Question: i want to display the html data in webview in android like the following.

i placed my background images in drawable-hdpi folder, and i gave path as below.But it is not effected.
'''
String strBody="<html><body>";
for (int i = 0; i < dslist.size(); i++) {
if(dslist.get(i).getFrom().equals("inbox"))
{
strBody += "<div style='word-break:break-all;background-image:url('../res/drawable-hdpi/msgblue_box.png');width:60%; ;padding:20px;margin:2%'>" + dslist.get(i).getBody()+"</br>"+dslist.get(i).getDateformat()+ "</div>";
}
else
{
strBody += "<div style='background-image:url('../res/drawable-hdpi/msgblue_box.png');width:60%;margin:2%;margin-left:30%;padding:20px;'>" +dslist.get(i).getBody()+"</br>"+dslist.get(i).getDateformat()+ "</div>";
}
}
strBody+= "<br /> <br /></body></html>";
webview.loadDataWithBaseURL(null, strBody, null, "utf-8", null);][1]
'''
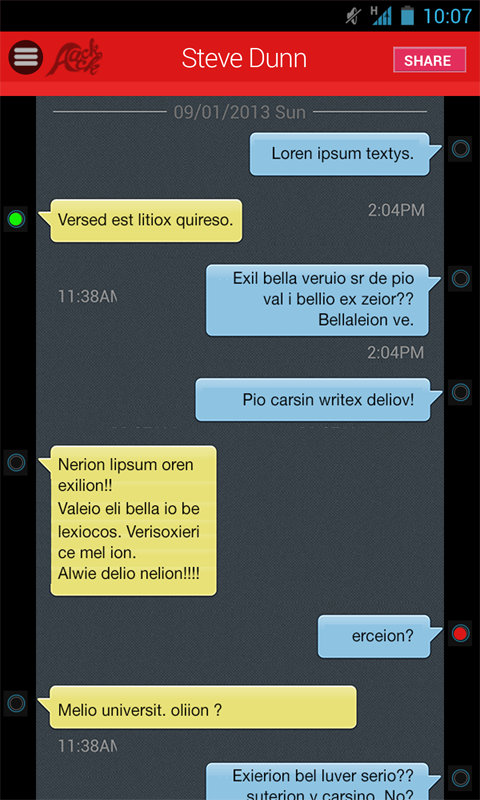
Answer: Put this images in "assets folder" and try this way
'''
String strBody="<html><body>";
for (int i = 0; i < dslist.size(); i++) {
if(dslist.get(i).getFrom().equals("inbox"))
{
strBody += "<div style='word-break:break-all;background-image:url(file:///android_asset/msgblue_box.png);width:60%; ;padding:20px;margin:2%'>" + dslist.get(i).getBody()+"</br>"+dslist.get(i).getDateformat()+ "</div>";
}
else
{
strBody += "<div style='background-image:url(file:///android_asset/msgblue_box.png);width:60%;margin:2%;margin-left:30%;padding:20px;'>" +dslist.get(i).getBody()+"</br>"+dslist.get(i).getDateformat()+ "</div>";
}
}
strBody+= "<br /> <br /></body></html>";
webview.loadDataWithBaseURL(null, strBody, null, "utf-8", null);][1]
'''